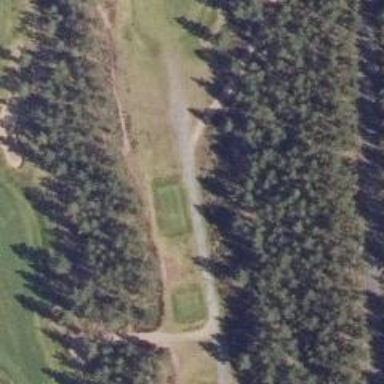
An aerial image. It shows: Path for both roads and golfers.